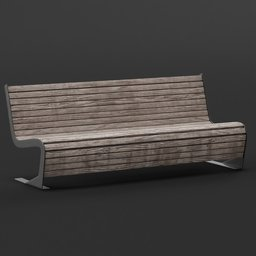
Label: furniture